Aerial crown-view tile of a tropical tree (Barro Colorado Island, Panama), acquired 20241112:
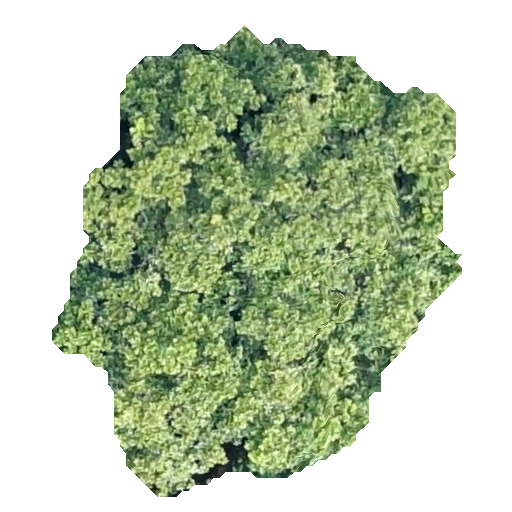
Species: Anacardium excelsum
GBIF accepted scientific name: Anacardium excelsum
Crown area: 206.585 m²